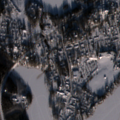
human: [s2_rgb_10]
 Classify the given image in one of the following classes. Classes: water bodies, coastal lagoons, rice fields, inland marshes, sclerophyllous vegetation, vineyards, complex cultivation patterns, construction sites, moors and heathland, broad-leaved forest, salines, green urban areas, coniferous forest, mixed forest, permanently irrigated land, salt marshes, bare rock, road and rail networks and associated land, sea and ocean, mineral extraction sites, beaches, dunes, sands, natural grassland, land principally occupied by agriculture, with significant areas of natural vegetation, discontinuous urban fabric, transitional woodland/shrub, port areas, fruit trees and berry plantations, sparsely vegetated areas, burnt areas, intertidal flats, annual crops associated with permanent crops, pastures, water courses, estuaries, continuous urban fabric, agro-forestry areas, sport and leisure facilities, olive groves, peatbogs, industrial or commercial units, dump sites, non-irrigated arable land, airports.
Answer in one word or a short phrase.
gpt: discontinuous urban fabric, mixed forest, water bodies